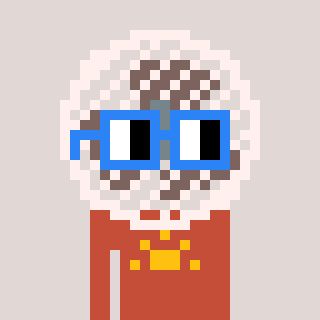
a pixel art character with square blue glasses, a fan-shaped head and a rust-colored body on a warm background